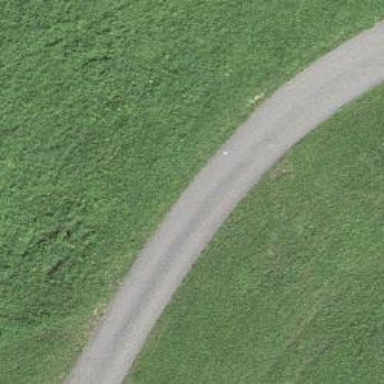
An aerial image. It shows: Unclassified road with asphalt surface.